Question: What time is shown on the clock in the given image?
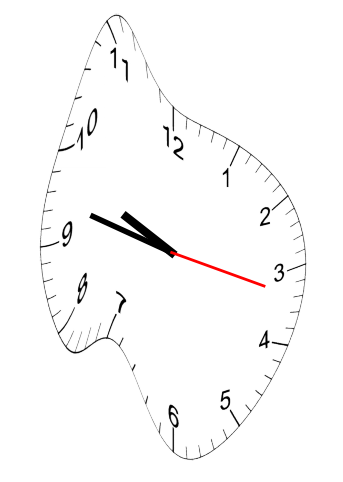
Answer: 09:47:17